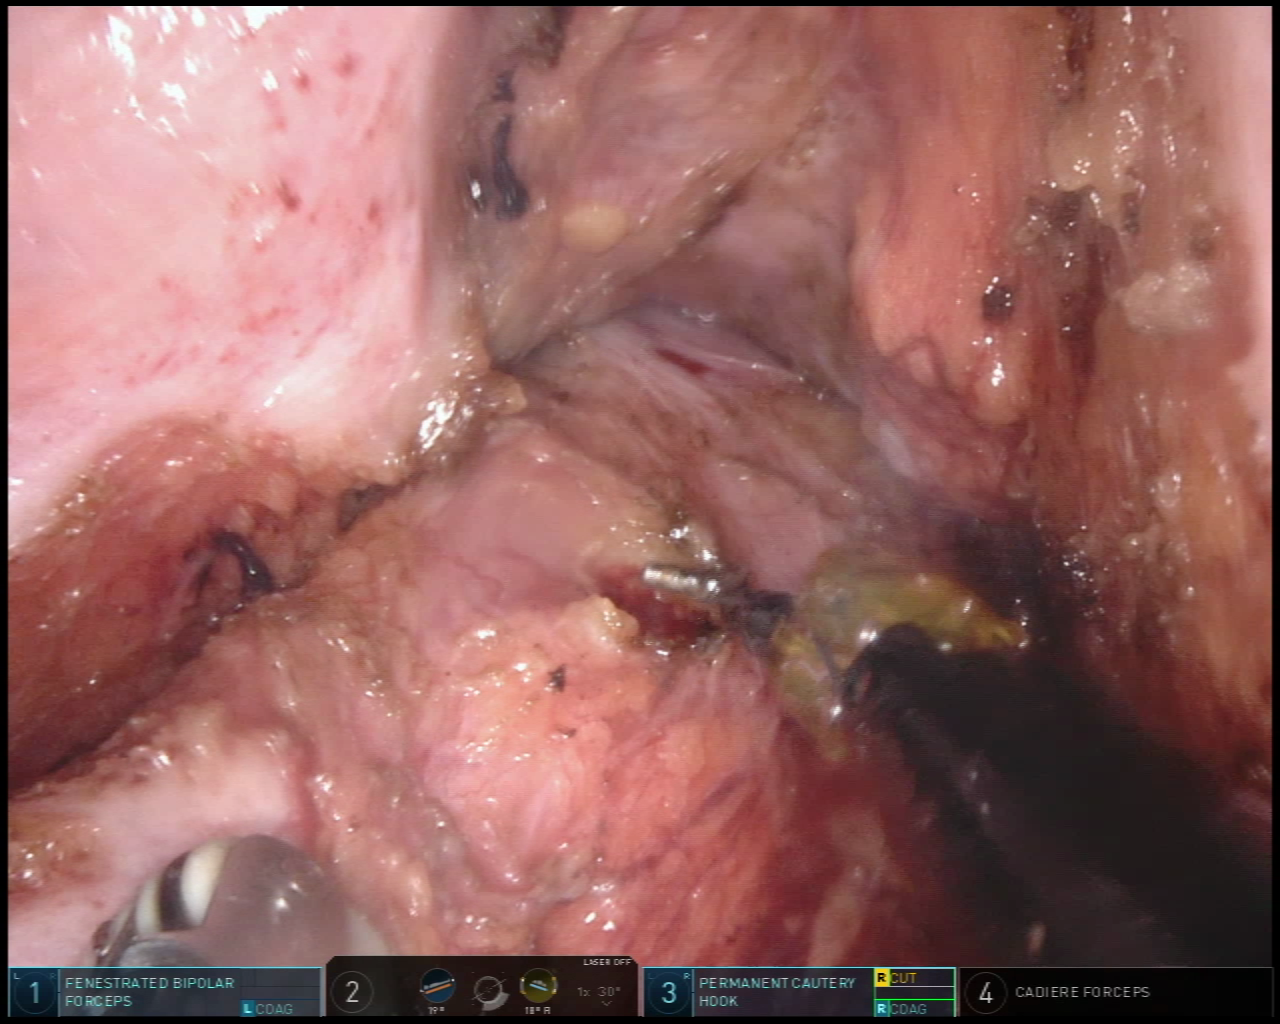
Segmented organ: vesicular_glands
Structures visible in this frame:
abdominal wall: no
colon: no
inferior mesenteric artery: no
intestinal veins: no
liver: no
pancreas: no
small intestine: no
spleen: no
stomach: no
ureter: no
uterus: no
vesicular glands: yes